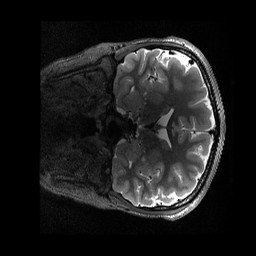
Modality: T2w
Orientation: coronal
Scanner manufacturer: siemens
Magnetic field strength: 3 T
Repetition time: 3.2 s
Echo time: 0.564 s